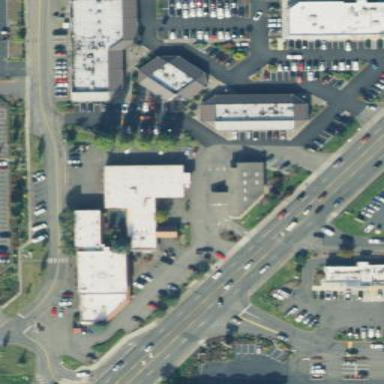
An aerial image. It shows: Commercial area.